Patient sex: M
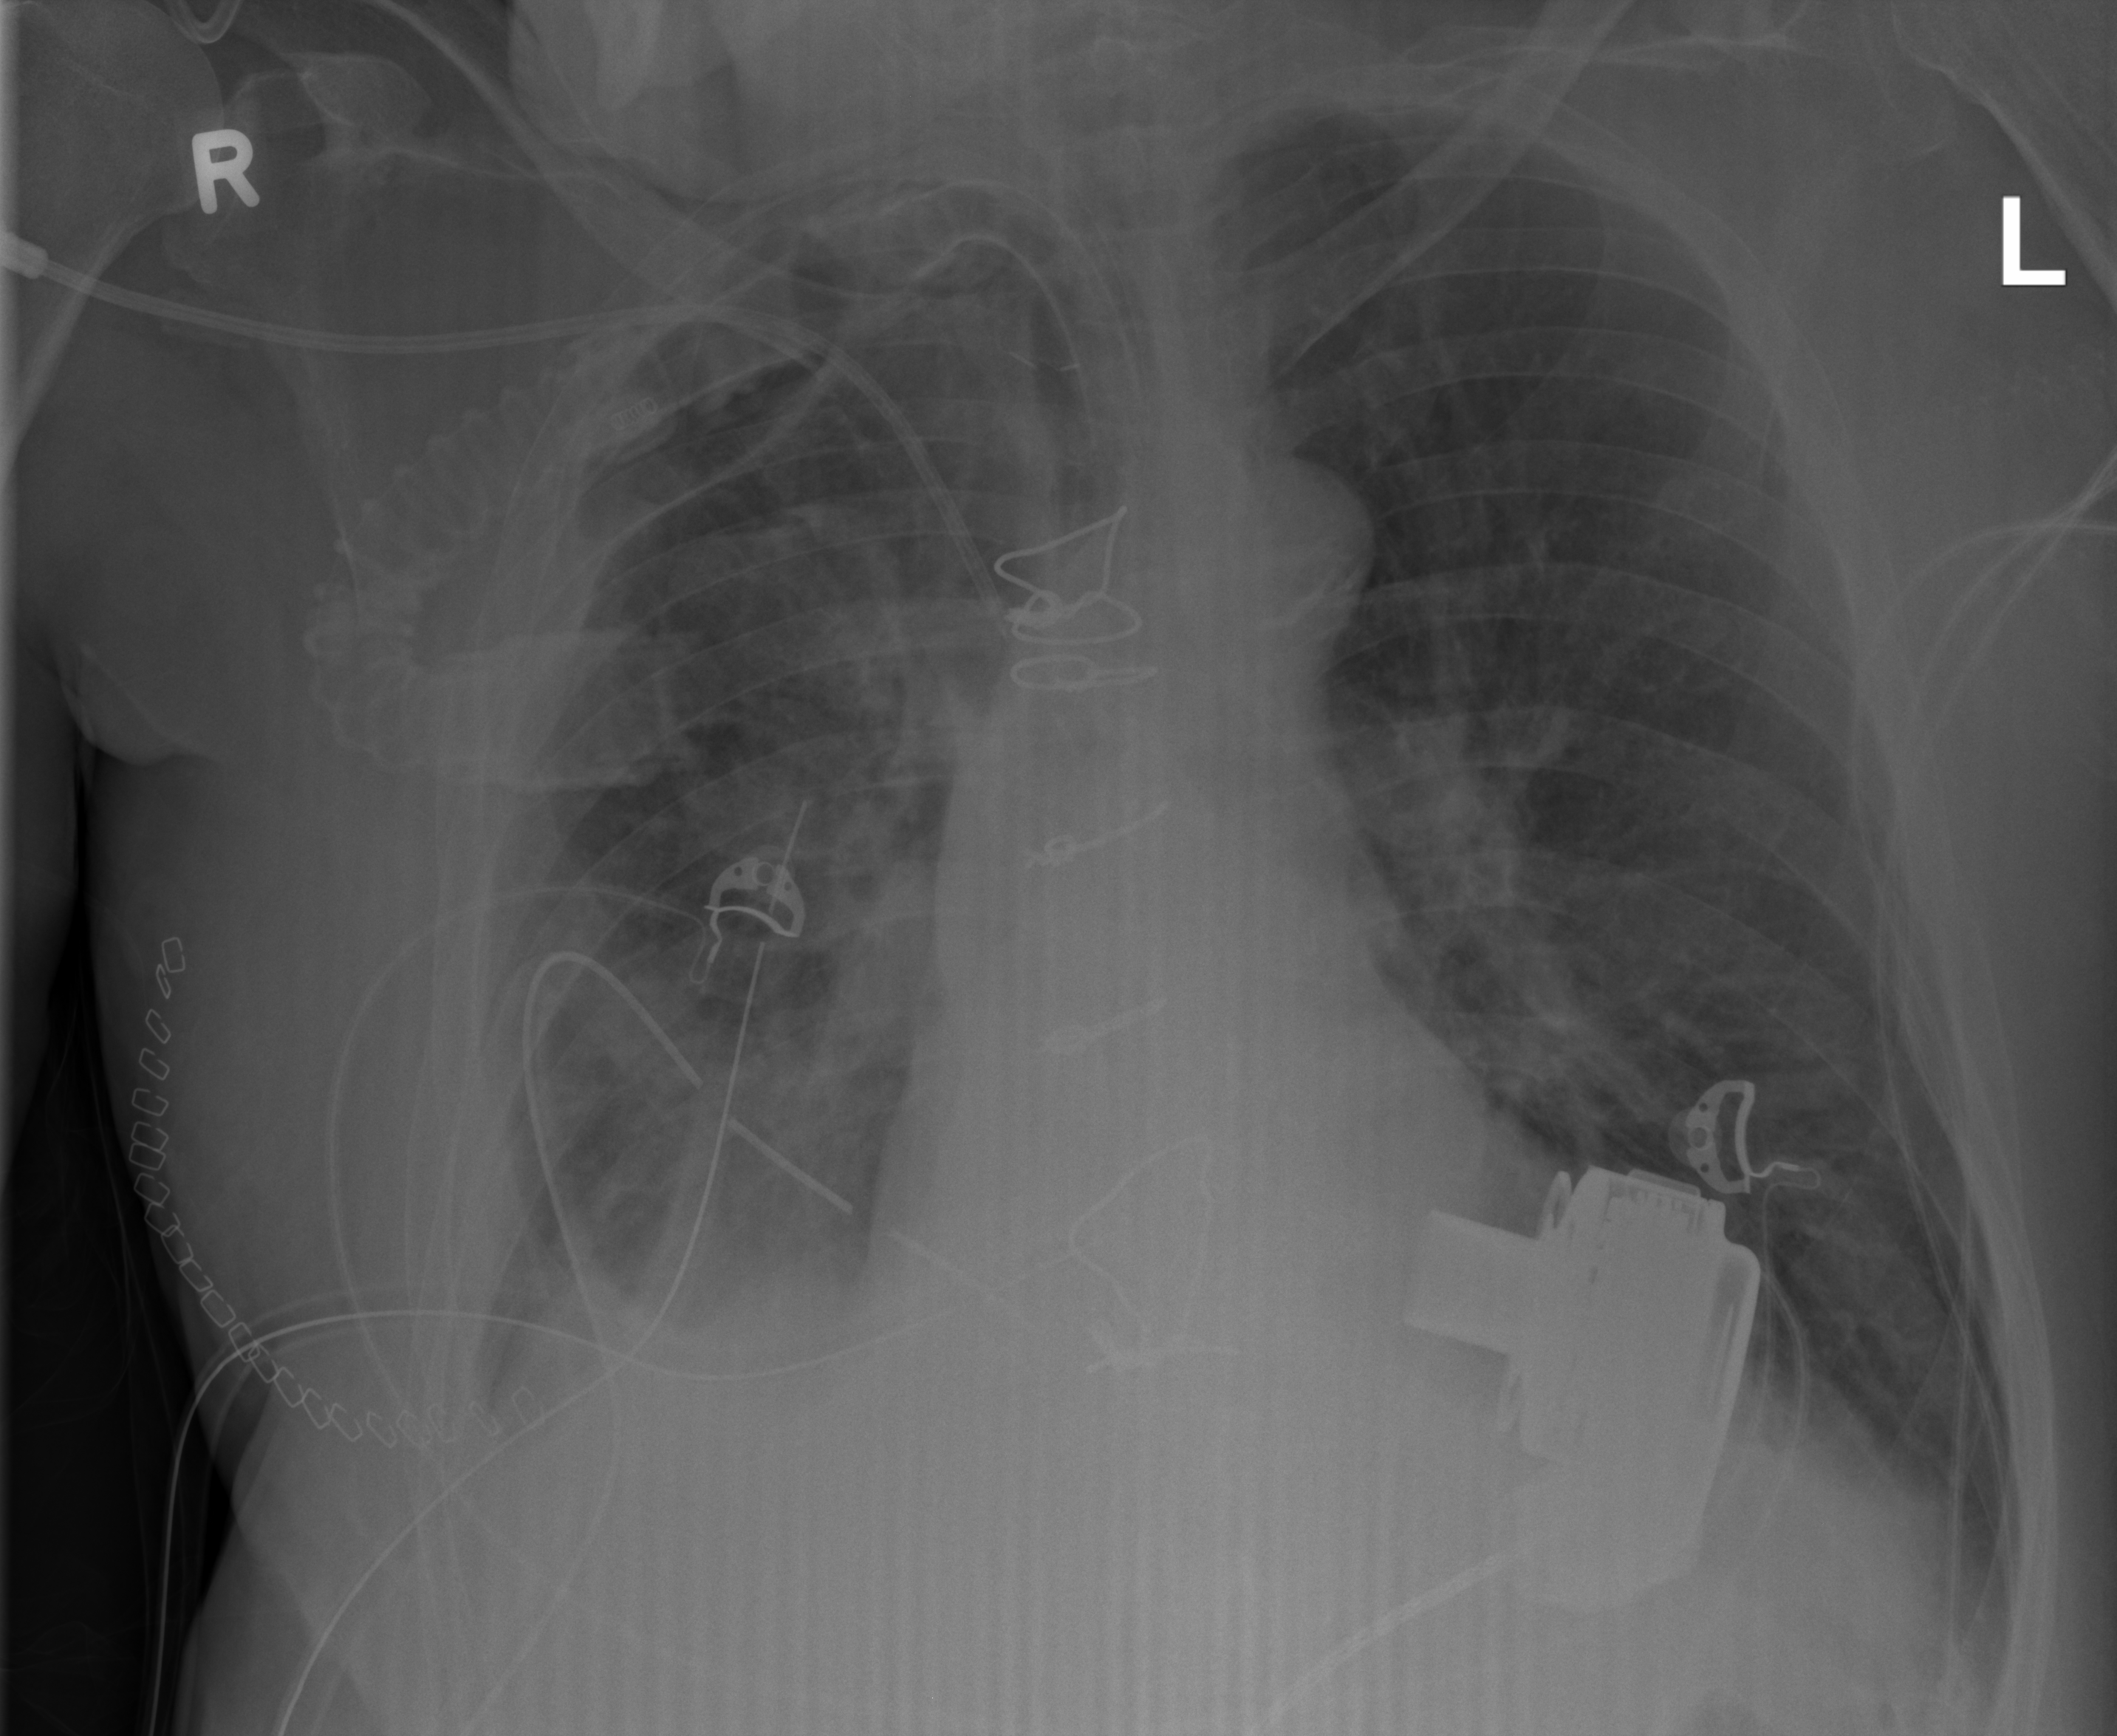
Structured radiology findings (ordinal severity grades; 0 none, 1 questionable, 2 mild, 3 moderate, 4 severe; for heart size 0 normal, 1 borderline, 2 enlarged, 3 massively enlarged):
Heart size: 0
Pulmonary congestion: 2
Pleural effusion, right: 2
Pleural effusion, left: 2
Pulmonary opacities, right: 2
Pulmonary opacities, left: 2
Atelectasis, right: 2
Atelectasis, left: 2